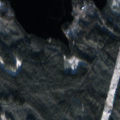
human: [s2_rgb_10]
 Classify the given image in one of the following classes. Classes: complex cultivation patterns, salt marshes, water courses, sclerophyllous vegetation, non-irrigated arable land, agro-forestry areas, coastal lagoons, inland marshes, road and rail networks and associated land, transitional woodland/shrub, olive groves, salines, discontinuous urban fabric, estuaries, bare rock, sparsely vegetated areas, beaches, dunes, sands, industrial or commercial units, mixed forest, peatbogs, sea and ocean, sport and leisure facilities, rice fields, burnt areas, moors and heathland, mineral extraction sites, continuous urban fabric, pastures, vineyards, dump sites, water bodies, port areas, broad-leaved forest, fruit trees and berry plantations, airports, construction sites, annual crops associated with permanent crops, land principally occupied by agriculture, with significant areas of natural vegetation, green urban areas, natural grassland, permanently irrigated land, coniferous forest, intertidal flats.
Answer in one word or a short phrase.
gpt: coniferous forest, mixed forest, transitional woodland/shrub, water bodies